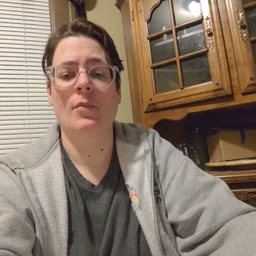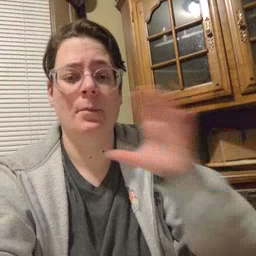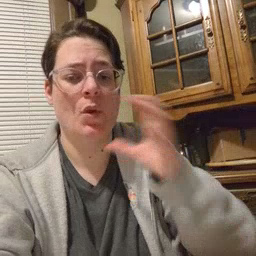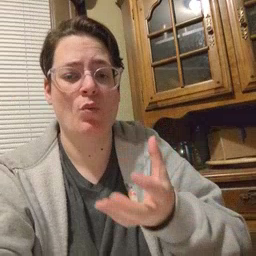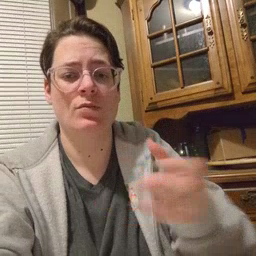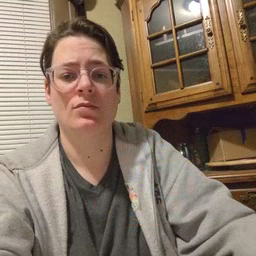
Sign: balloon